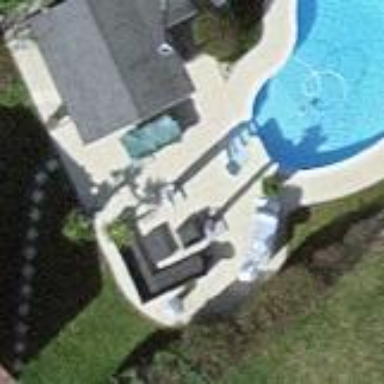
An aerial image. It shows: Swimming pool located in leisure land.